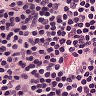
Metastatic tissue present: no